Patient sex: F
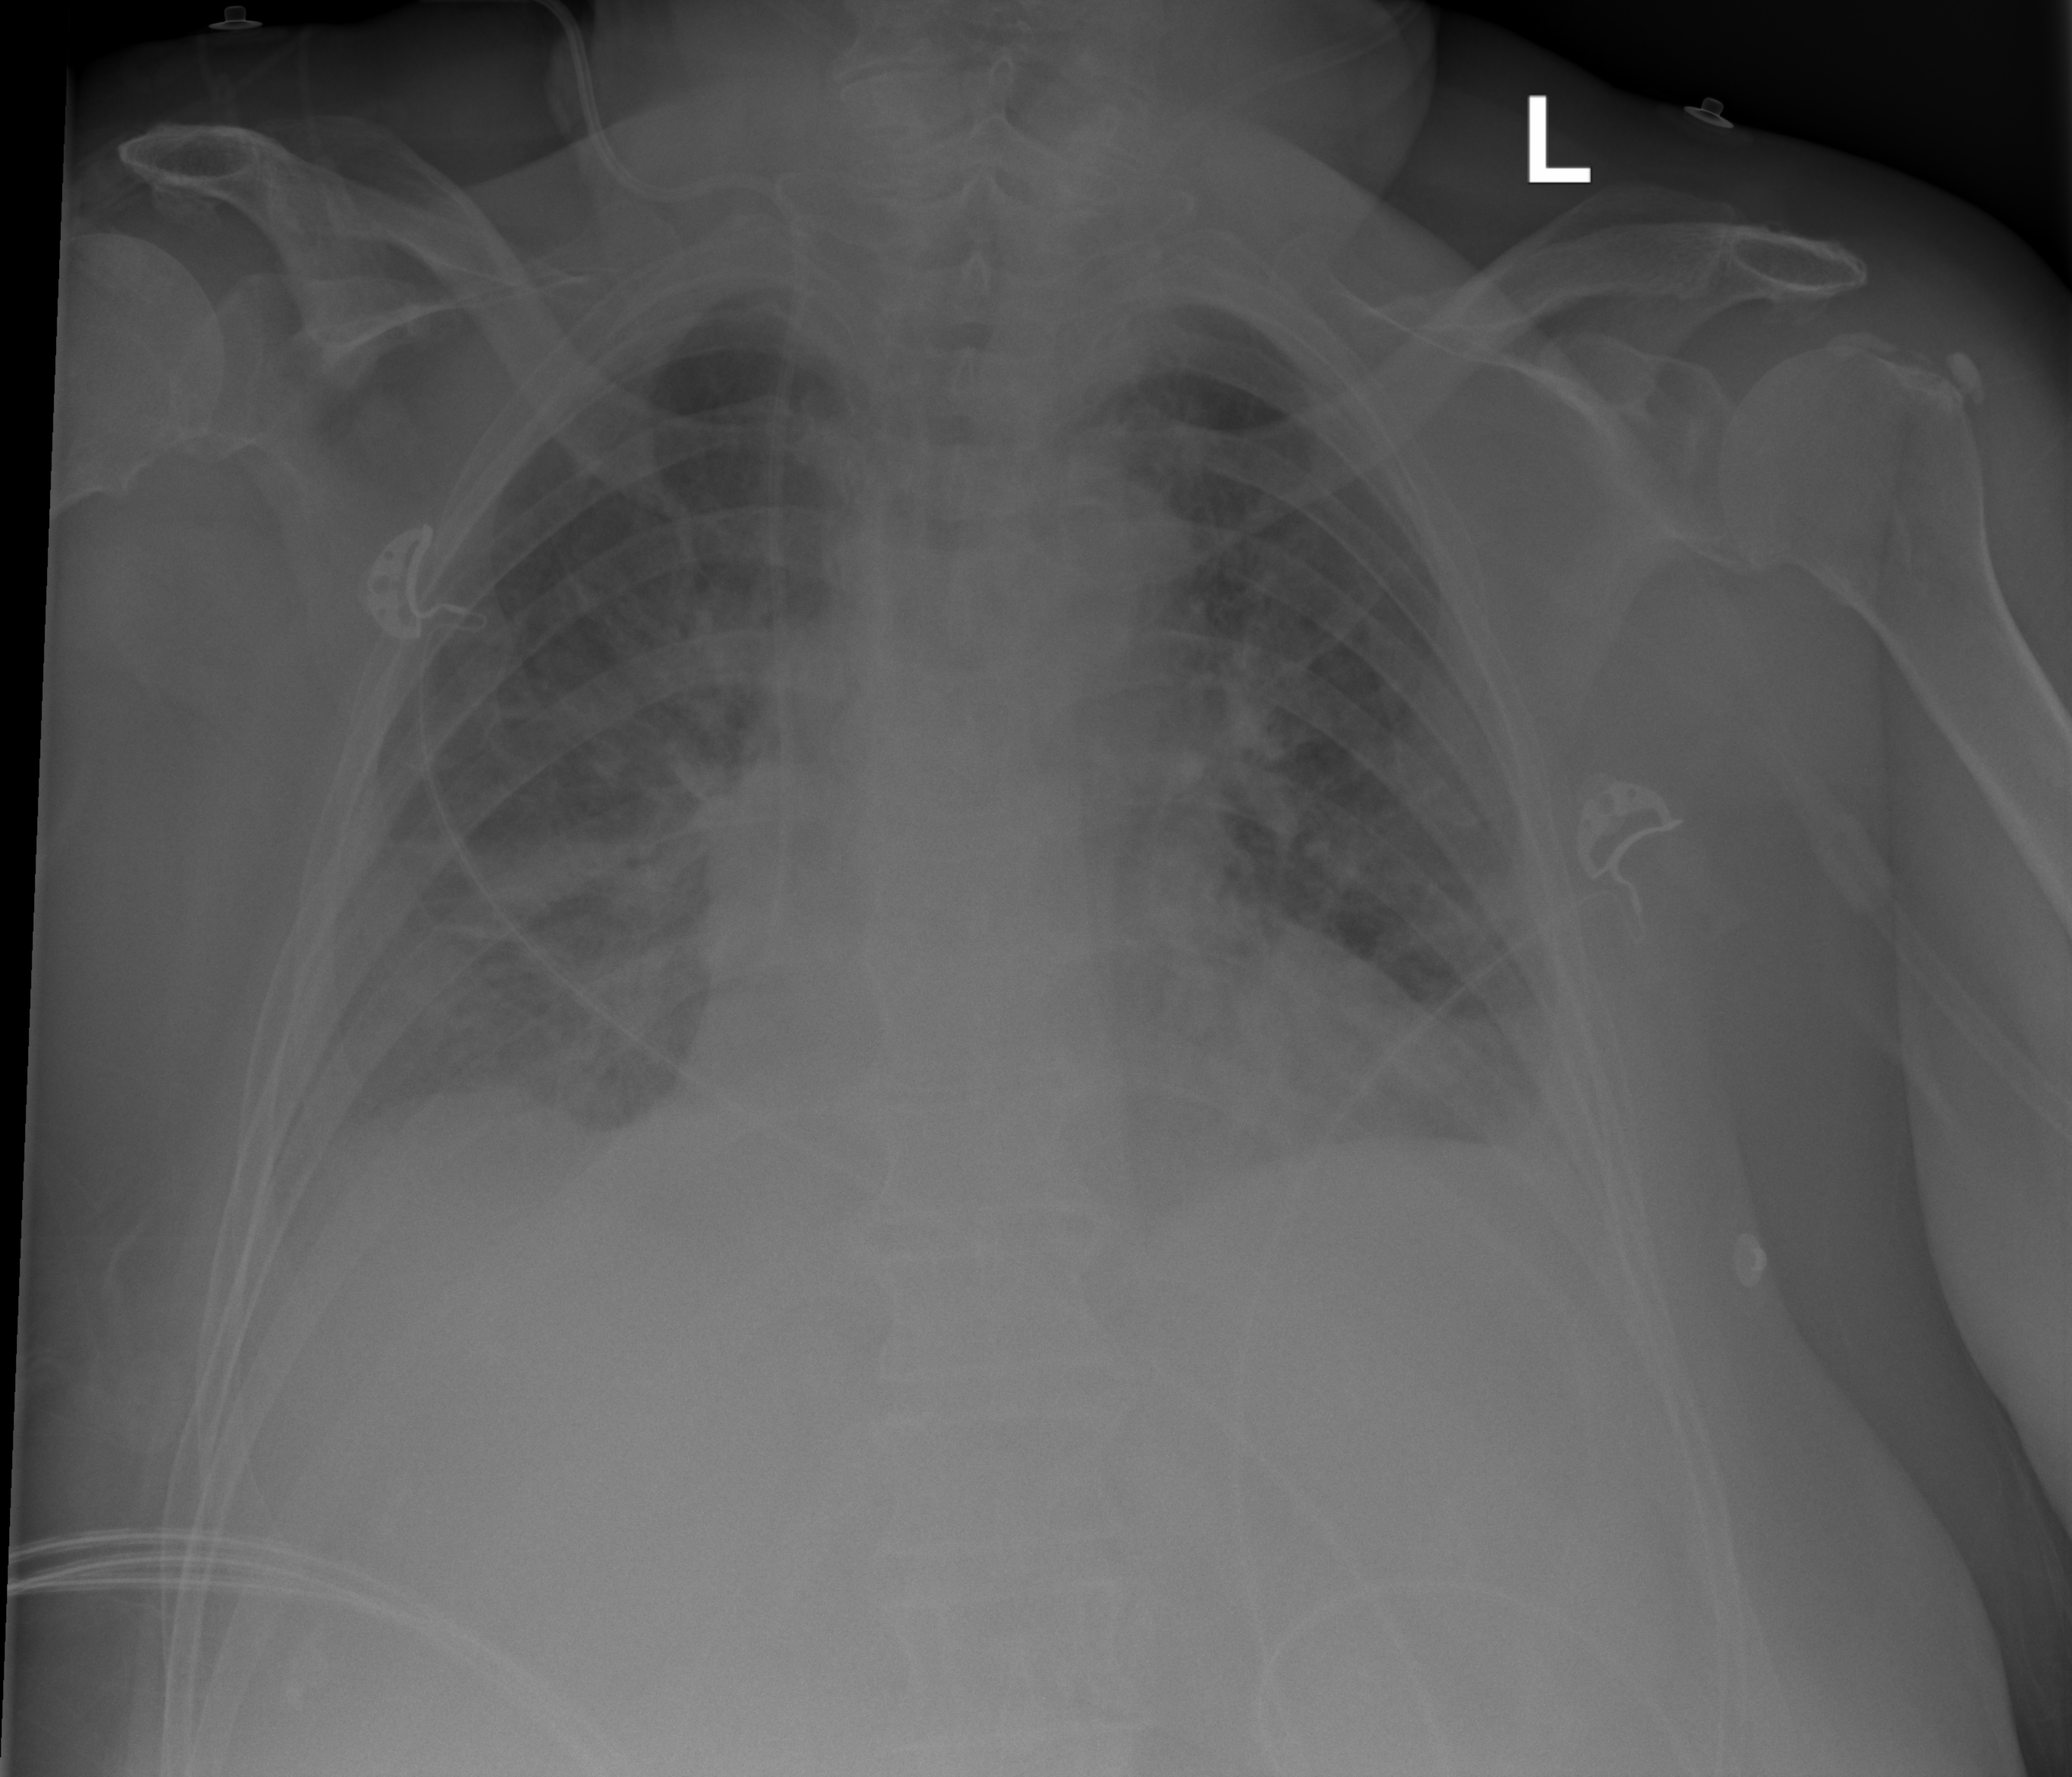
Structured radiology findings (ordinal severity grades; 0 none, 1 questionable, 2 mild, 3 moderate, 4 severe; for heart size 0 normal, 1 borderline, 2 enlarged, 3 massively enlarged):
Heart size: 2
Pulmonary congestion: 3
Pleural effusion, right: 2
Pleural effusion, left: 2
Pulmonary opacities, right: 2
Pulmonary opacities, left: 2
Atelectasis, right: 2
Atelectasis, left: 2